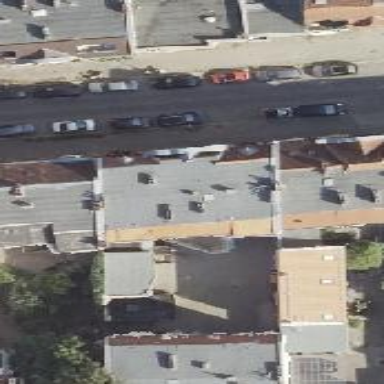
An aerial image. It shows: Building with gabled roof made of roof tiles.